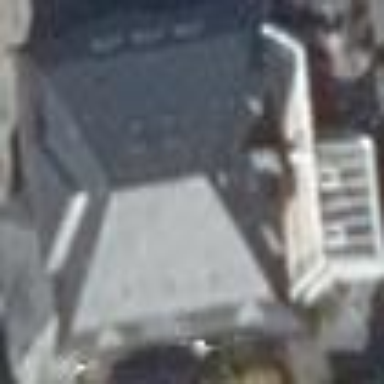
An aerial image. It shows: Detached building with mansard roof.